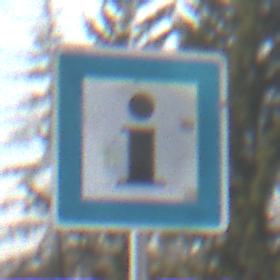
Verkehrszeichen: Informationsstelle
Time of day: Midday
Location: Outdoor (Suburban)
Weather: PartlyCloudy
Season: NotSpecified
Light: Natural